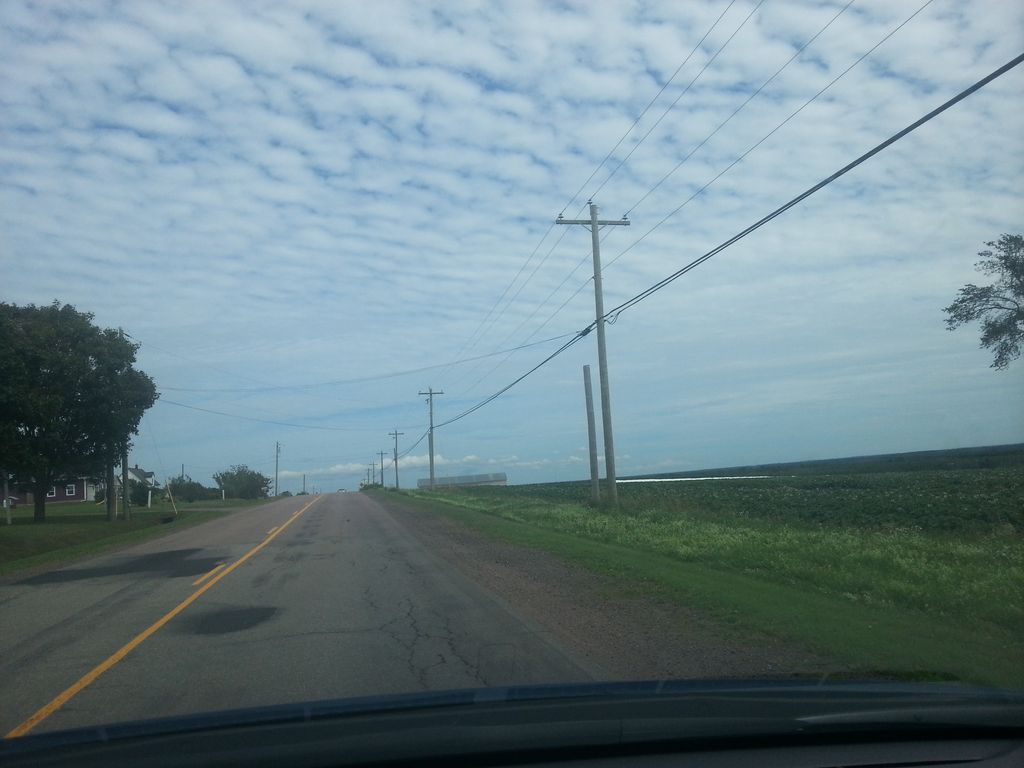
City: charlottetown